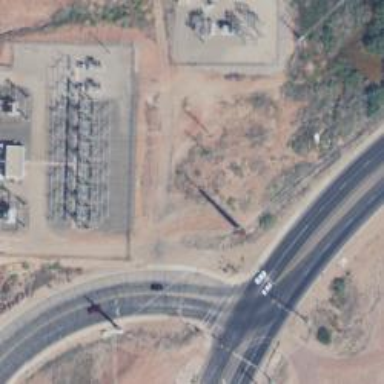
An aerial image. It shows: Power tower that serves as switch.